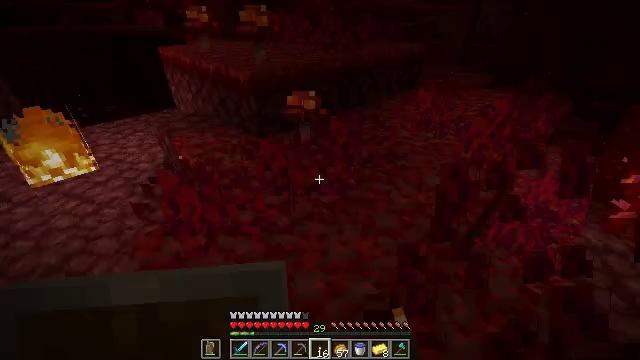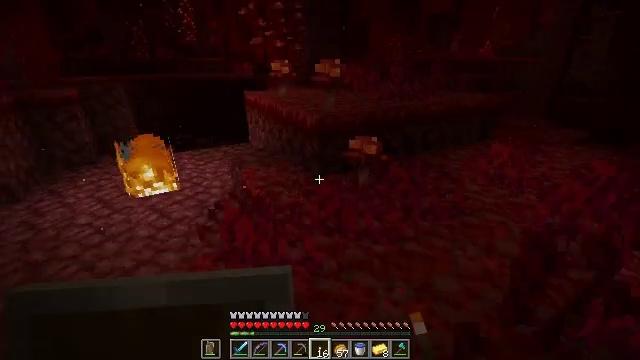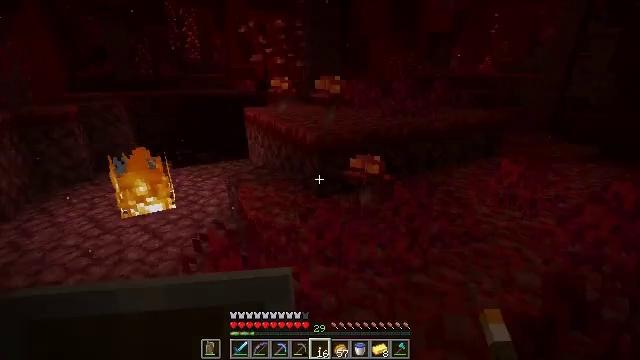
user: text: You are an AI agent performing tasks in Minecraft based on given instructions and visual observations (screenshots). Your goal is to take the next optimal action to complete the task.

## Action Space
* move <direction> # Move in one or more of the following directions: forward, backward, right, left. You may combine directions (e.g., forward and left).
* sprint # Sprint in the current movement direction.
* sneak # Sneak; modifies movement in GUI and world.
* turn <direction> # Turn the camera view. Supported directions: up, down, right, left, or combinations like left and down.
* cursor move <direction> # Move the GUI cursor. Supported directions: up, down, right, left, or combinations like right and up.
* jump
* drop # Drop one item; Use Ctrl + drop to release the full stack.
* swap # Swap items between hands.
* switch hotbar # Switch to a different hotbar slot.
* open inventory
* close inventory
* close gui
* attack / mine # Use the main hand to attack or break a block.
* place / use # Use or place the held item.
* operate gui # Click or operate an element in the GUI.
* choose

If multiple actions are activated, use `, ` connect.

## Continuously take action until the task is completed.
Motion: motion action
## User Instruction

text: Mine crimson roots from the ground.
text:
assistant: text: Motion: move forward, turn left and up
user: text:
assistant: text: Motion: move forward, turn up
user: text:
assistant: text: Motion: no_op